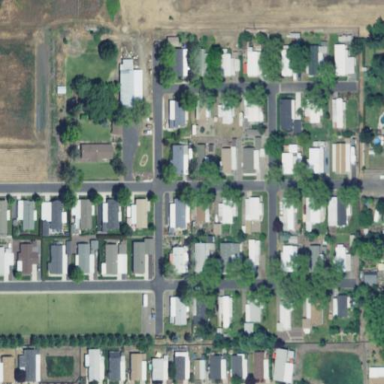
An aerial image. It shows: Residential area designated as trailer park.